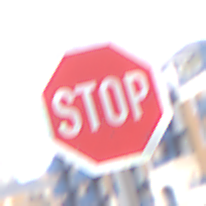
Verkehrszeichen: Stop
Umgebung: Outdoor, Urban
Tageszeit: MorningAfternoon
Wetter: Overcast
Licht: Natural
Jahreszeit: NotSpecified
Kontrast: LowContrast